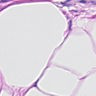
Metastatic tissue present: no